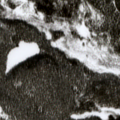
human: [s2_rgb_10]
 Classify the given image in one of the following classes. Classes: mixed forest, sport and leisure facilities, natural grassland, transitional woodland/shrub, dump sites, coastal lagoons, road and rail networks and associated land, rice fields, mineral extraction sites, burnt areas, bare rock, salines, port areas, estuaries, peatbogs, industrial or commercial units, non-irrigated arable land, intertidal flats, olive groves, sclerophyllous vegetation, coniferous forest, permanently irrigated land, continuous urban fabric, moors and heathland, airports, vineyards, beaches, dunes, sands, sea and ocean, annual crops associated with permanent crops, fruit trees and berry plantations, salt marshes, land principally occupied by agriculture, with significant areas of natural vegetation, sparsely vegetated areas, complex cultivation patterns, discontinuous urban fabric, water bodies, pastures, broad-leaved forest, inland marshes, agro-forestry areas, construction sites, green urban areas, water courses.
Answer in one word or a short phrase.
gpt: coniferous forest